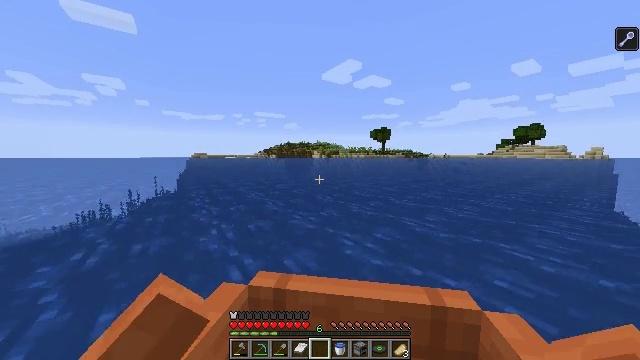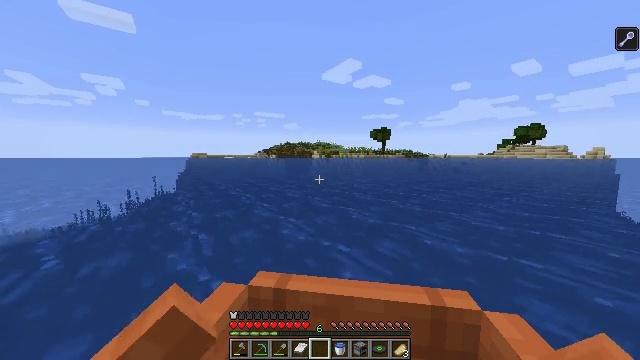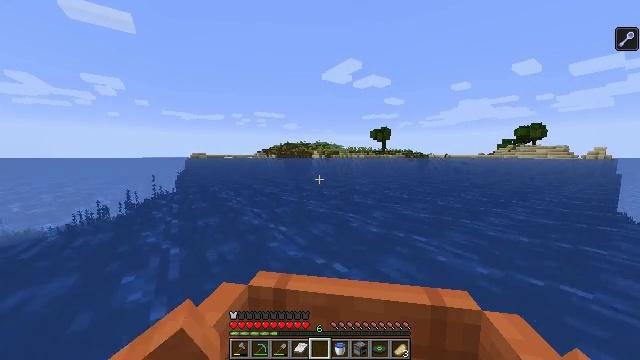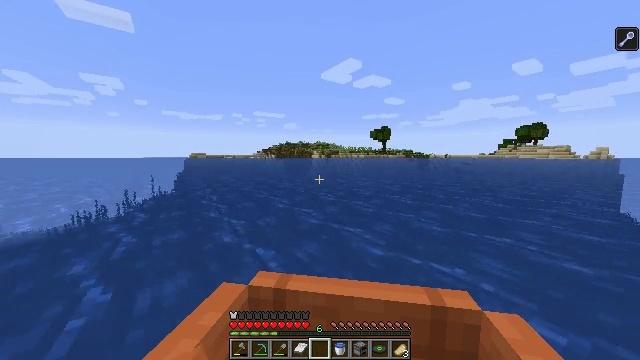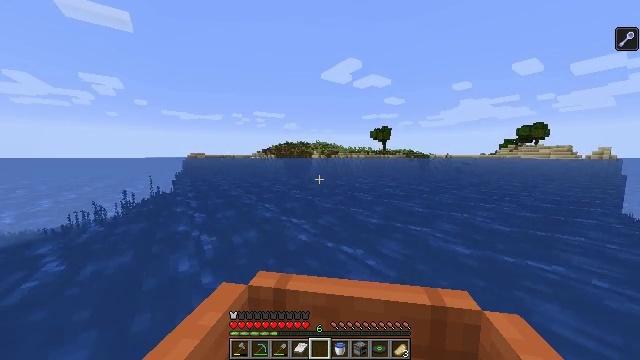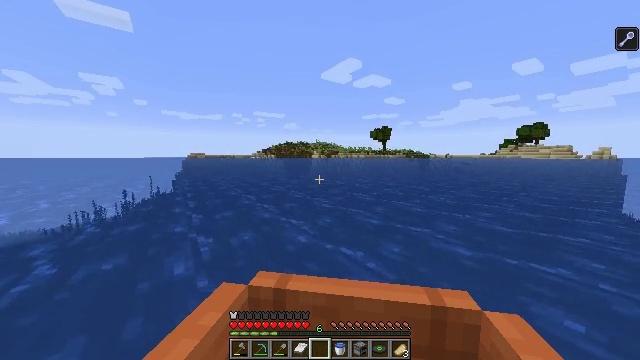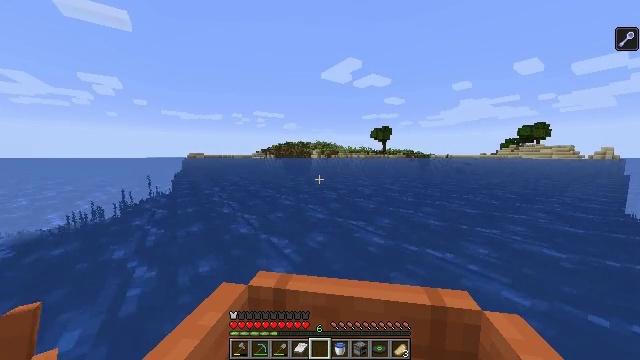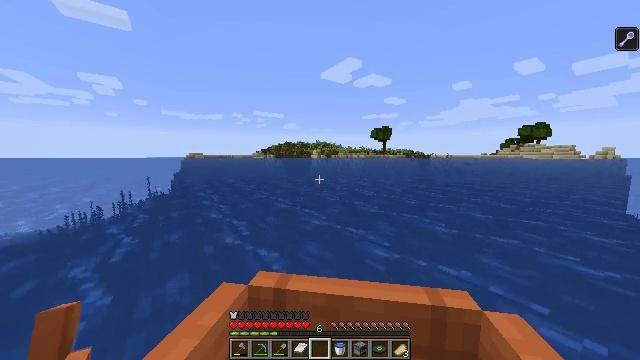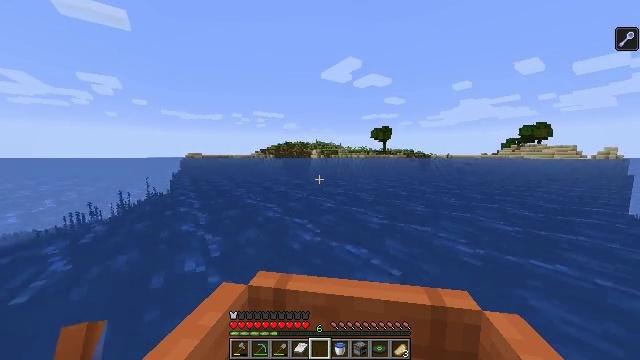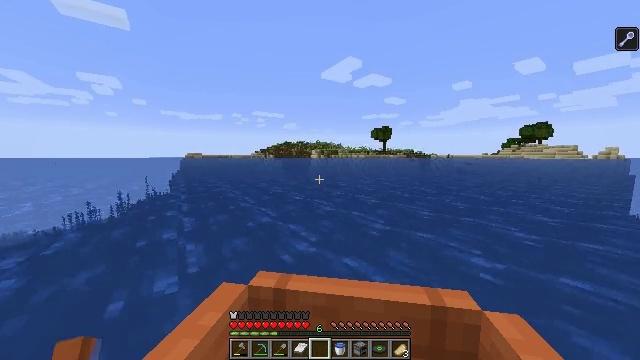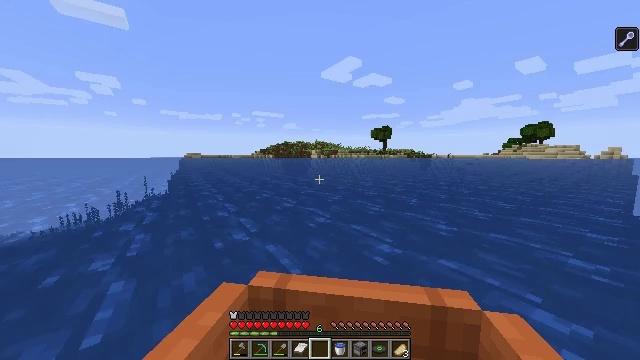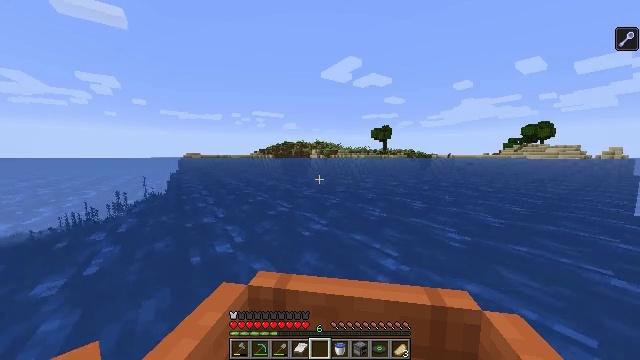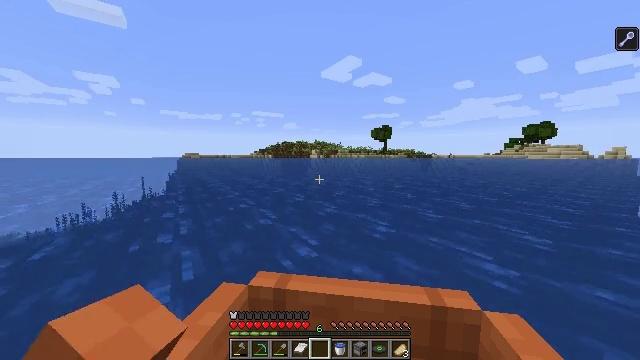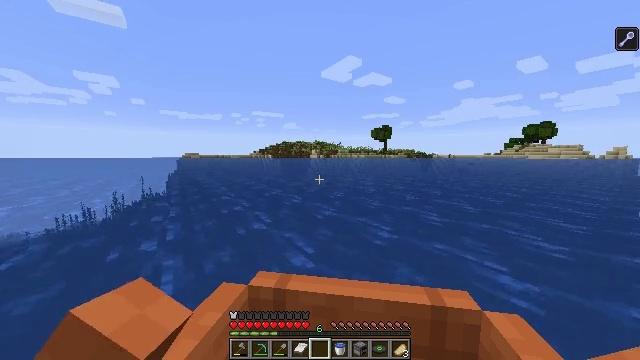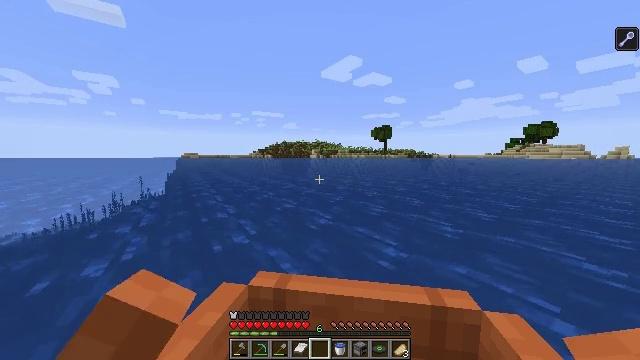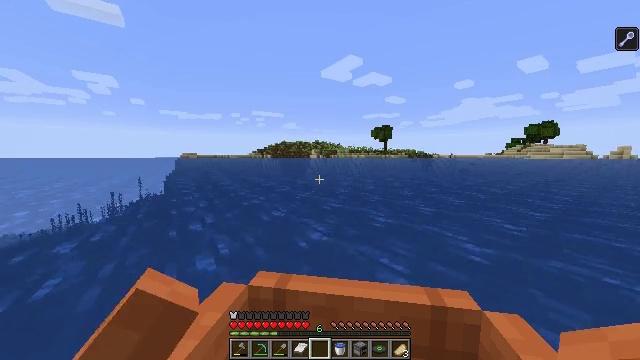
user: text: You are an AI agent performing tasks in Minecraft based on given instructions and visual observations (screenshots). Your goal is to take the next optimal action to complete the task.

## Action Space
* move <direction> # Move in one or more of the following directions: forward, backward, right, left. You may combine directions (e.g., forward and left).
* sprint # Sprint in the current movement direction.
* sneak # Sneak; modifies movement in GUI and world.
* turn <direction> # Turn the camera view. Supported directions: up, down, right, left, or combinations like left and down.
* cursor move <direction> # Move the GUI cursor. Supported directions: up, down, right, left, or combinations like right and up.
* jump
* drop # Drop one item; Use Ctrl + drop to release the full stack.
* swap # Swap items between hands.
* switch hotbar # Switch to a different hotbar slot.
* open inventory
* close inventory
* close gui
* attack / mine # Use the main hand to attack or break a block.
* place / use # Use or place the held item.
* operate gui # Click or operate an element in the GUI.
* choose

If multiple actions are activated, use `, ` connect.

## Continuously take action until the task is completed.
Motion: motion action
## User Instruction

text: Break the sugar cane.
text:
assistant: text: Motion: move forward, sprint
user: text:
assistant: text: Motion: move forward, sprint
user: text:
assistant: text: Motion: move forward, sprint
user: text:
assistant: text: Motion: move forward, sprint
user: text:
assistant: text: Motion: move forward, sprint
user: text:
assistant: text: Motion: move forward, sprint
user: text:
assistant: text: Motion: move forward, sprint
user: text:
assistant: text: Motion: move forward, sprint
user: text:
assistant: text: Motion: move forward, sprint
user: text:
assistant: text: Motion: move forward, sprint
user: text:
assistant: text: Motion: move forward, sprint
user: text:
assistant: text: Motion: move forward, sprint
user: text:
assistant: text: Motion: move forward, sprint
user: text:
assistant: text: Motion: move forward, sprint
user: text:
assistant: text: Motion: move forward
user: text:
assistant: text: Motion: move forward
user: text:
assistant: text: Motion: move forward
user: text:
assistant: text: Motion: move forward
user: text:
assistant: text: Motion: move forward
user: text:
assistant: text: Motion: move forward
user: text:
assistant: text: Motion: move forward
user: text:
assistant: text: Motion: move forward
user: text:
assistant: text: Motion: move forward
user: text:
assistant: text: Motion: move forward
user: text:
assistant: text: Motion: move forward
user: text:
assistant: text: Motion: move forward
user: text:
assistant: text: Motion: move forward
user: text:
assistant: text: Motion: move forward
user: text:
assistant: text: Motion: move forward
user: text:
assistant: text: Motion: move forward